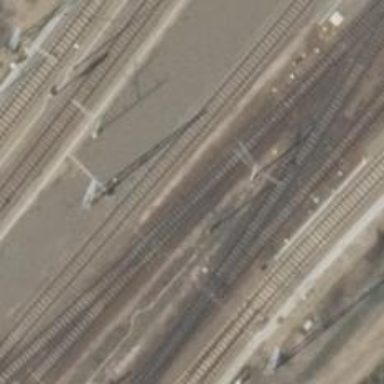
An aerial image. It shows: Railway with electrified contact lines.